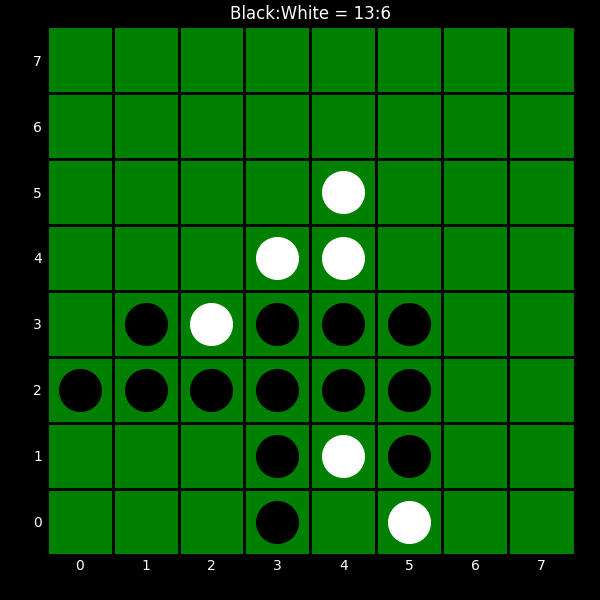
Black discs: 13
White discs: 6